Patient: sex F, age 74
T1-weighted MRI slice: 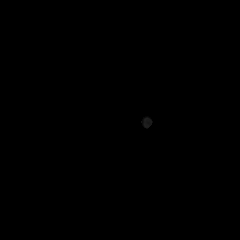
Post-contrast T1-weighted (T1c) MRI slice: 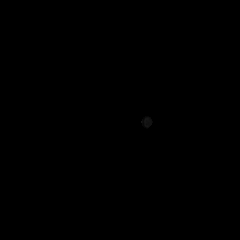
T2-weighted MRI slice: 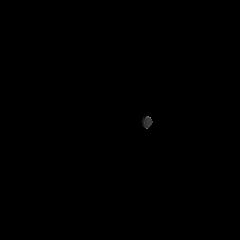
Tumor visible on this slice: no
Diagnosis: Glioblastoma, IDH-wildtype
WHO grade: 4